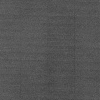
Atmospheric dust classification: dusty